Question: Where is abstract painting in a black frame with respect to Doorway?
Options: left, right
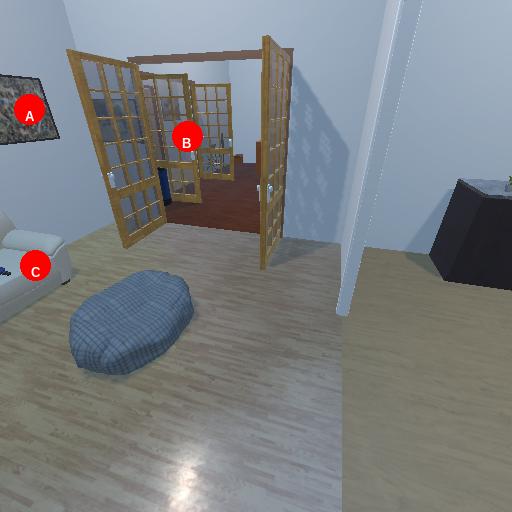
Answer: left